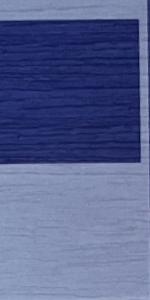
Label: Empty